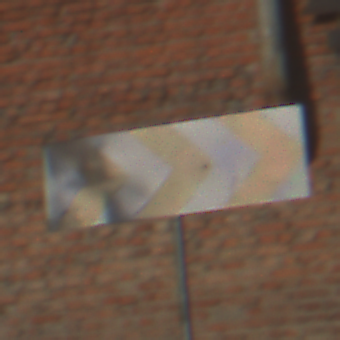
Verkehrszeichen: RichtungstafelnInKurvenGrossLinks
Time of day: MorningAfternoon
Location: Outdoor (Suburban)
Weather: PartlyCloudy
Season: NotSpecified
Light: Natural